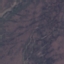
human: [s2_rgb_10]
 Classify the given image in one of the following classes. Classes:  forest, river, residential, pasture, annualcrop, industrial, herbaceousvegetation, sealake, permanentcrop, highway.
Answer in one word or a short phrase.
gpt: HerbaceousVegetation